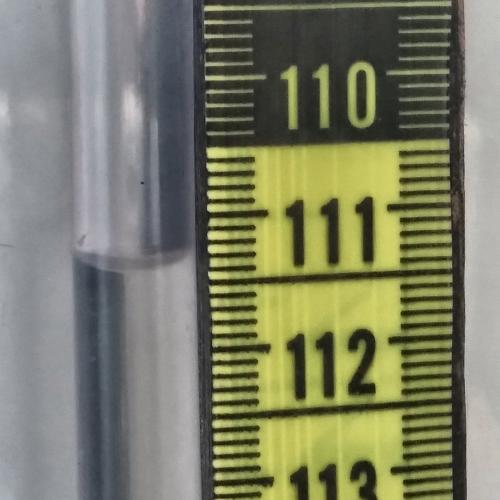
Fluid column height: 111.3 cm